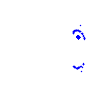
Particle: pion